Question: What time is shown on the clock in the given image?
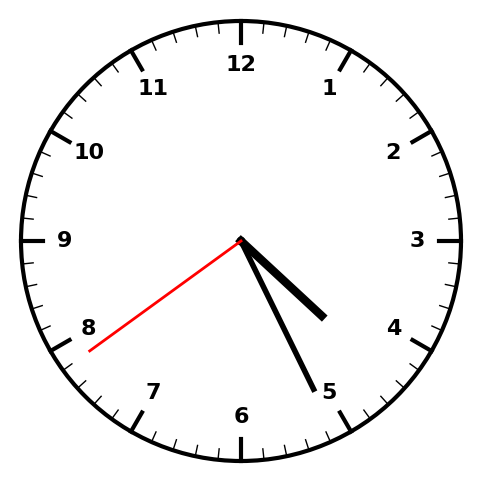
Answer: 04:25:39